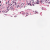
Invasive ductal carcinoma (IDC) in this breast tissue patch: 0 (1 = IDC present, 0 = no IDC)